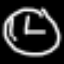
Label: clock